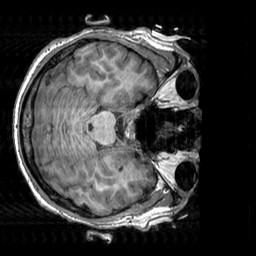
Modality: T1w
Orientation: axial
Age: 20
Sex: male
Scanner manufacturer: siemens
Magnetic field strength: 3 T
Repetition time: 2.3 s
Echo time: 0.00303 s